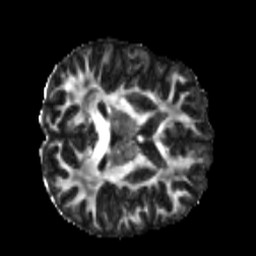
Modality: FA
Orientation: axial
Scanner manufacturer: siemens
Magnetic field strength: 3 T
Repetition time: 4 s
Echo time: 0.0594 s